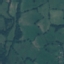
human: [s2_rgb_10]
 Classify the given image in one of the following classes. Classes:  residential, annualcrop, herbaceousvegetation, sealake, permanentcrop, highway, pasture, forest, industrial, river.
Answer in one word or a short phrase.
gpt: Pasture